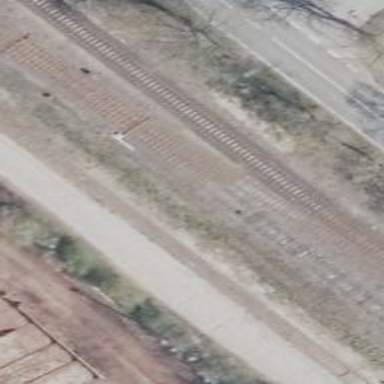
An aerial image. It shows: Railway signal positioned in the track.